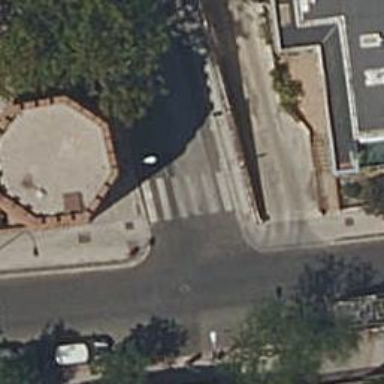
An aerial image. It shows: Footway with zebra crossing.